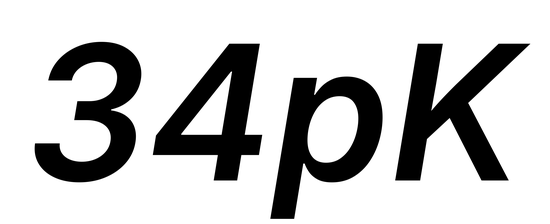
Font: Inter-Italic_SemiBold_Italic